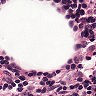
Metastatic tissue present: no